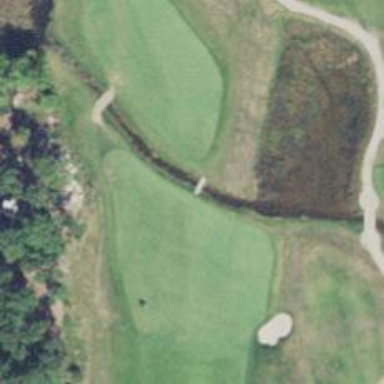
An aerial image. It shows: Bridge over path used as golf cartpath.